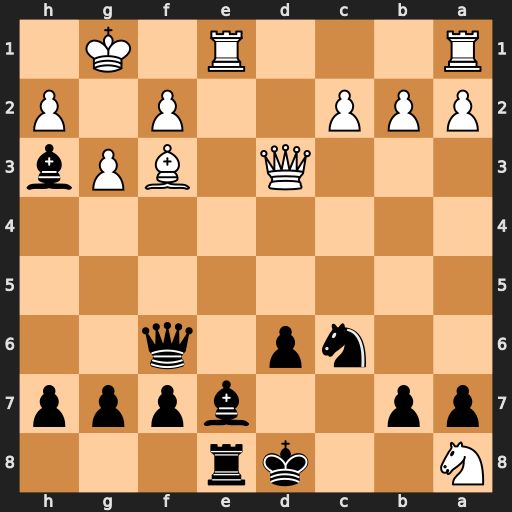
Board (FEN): N2kr3/pp2bppp/2np1q2/8/8/3Q1BPb/PPP2P1P/R3R1K1
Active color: b
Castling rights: -
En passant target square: -
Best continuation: Ne5 Rxe5 Qxe5